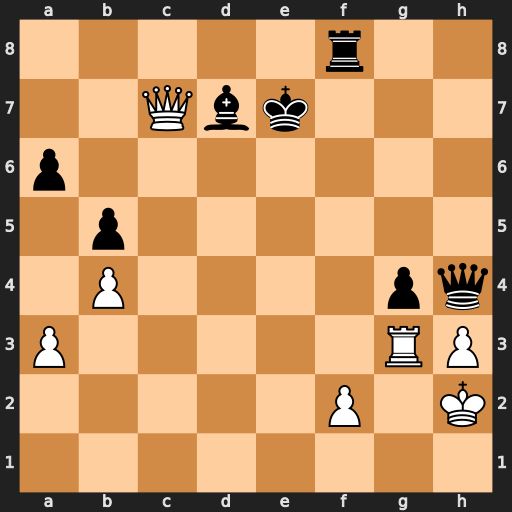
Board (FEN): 5r2/2Qbk3/p7/1p6/1P4pq/P5RP/5P1K/8
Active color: w
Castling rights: -
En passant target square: -
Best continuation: Re3+ Kf6 Qd6+